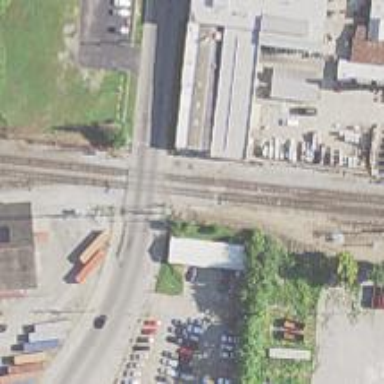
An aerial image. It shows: Level crossing on the railway with lights.